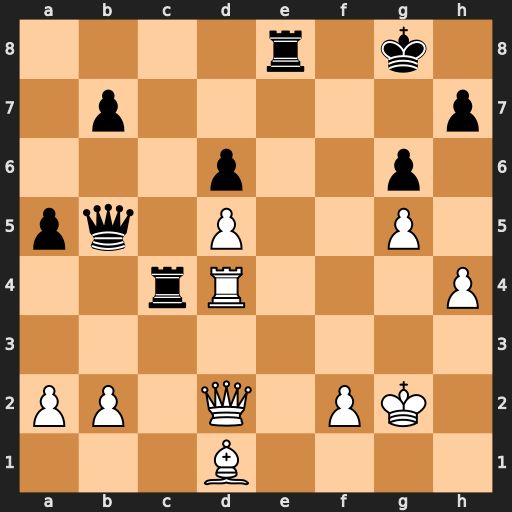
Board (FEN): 4r1k1/1p5p/3p2p1/pq1P2P1/2rR3P/8/PP1Q1PK1/3B4
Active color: w
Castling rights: -
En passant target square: -
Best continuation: Qd3 Rb4 Qxb5 Rxb5 Ba4 Rxb2 Bxe8